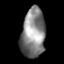
Tissue: prostate
Cell type: T cells
Senescence score: 0.3088
Nuclear area (px): 1154
Mean DAPI intensity: 133.438